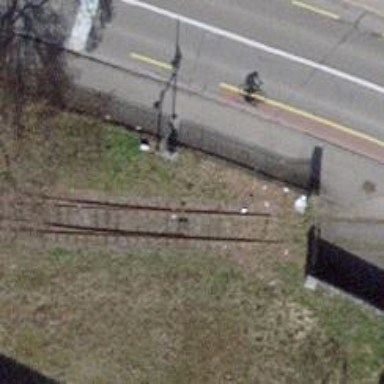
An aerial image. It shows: Railway switch.